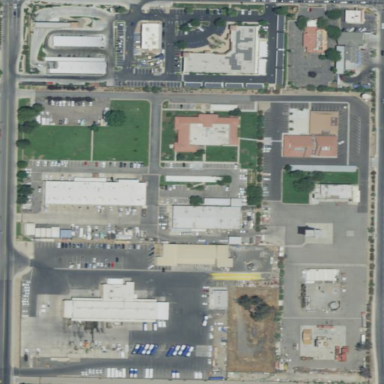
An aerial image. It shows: Commercial area.